Question: I've copied my repository to the new server.
In the meantime, I've made some changes on my project, so I want to post a Commit to the new server.
I've changed the svn UUID on the new server to be the same as it is on the old server - '1c8601b0-280a-384e-84ca-1910148bfb83'.
When I'm in the project folder, I set the 'TortoiseSVN > Relocate' and I pass the new server's URL. THen I get the error:

I'm wondering why I get this error because taking into account that the UUIDs ('1c8601b0-280a-384e-84ca-1910148bfb83') are the same.
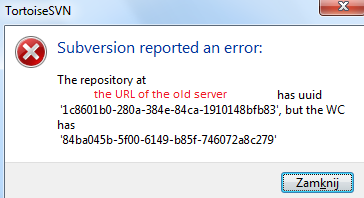
Answer: If want you want to force subversion to use the same UUID for the new repository as the old repository, you need to add '--force-uuid' to your 'svnadmin load' command.
Or you could do as follows:
1. Create repository archive with all the contents.
2. Transfer archive to another server
3. Extract archive at the target server
4. Run svnadmin using -r property with the value having path to extracted repository.
In other words, just copy repository contents and transfer it to the proper destination.